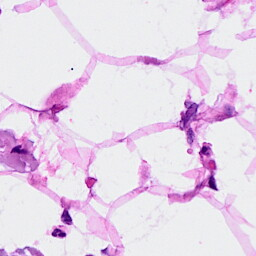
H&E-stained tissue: Breast